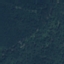
Land use / land cover class: Forest